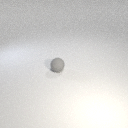
small gray rubber sphere